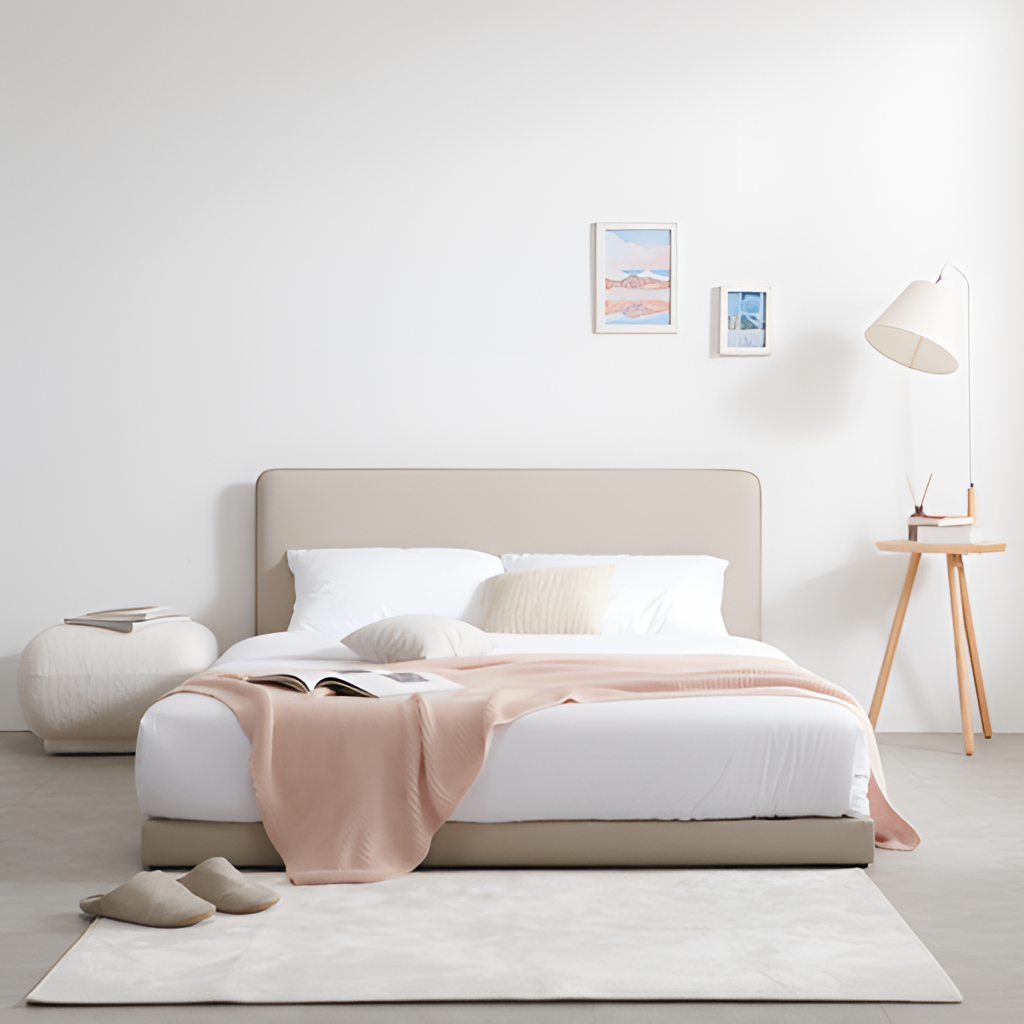
beige fabric bed, bedroom, modern, tile flooring, with large square pattern, paint wallpaper, with solid pattern